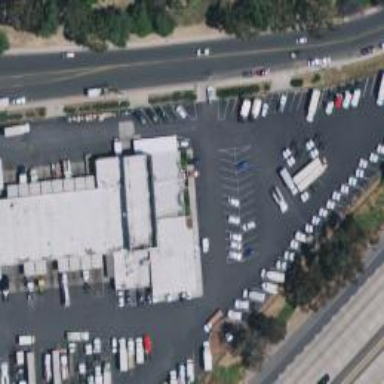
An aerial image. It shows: Commercial building.